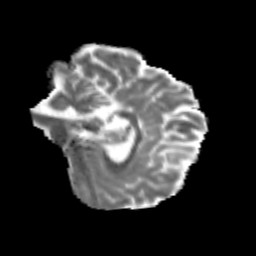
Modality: MD
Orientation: sagittal
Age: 23
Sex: female
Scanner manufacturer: siemens
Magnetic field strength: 3 T
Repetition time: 3.5 s
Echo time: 0.125 s